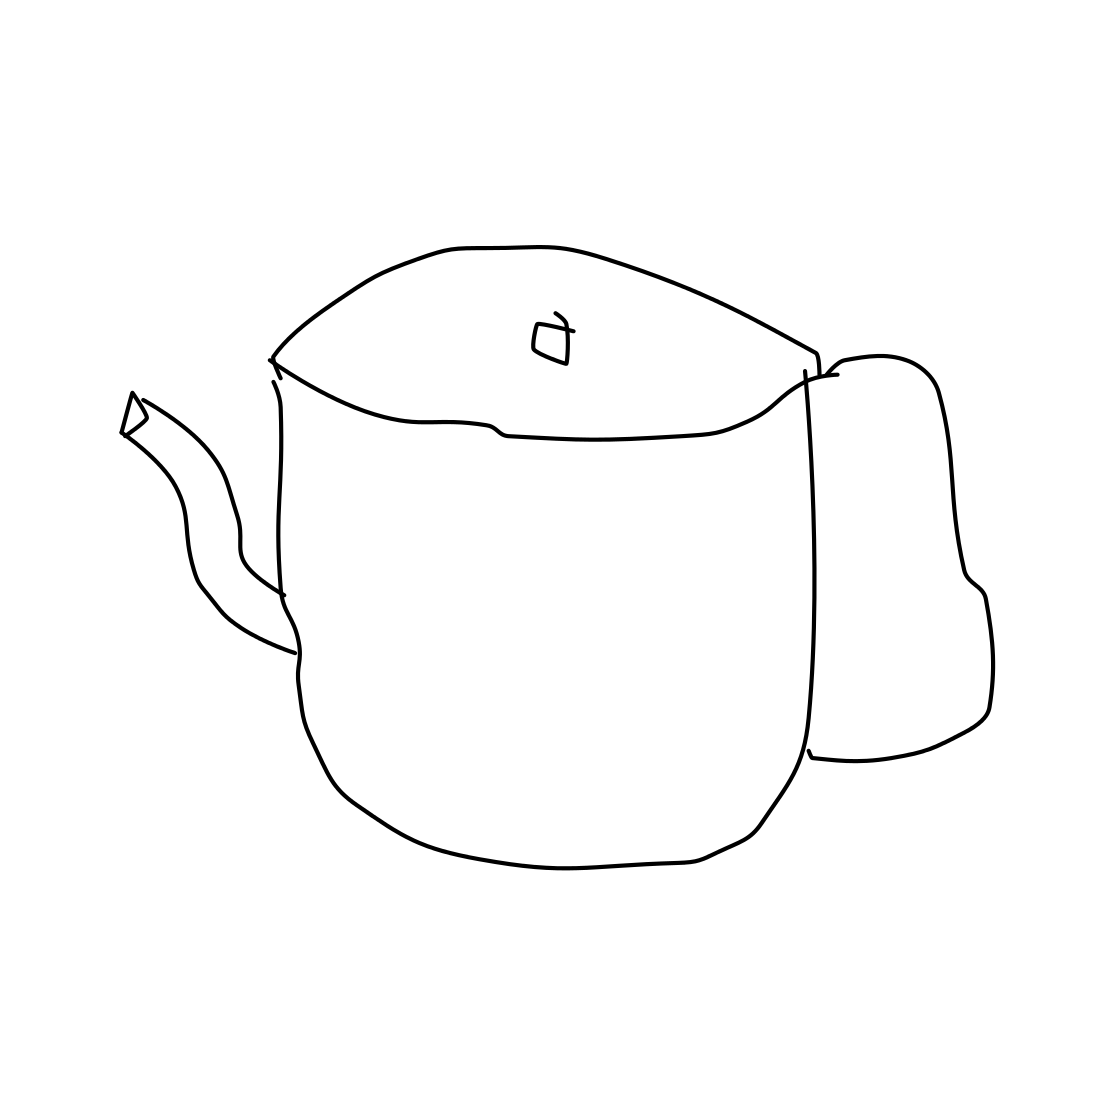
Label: teapot